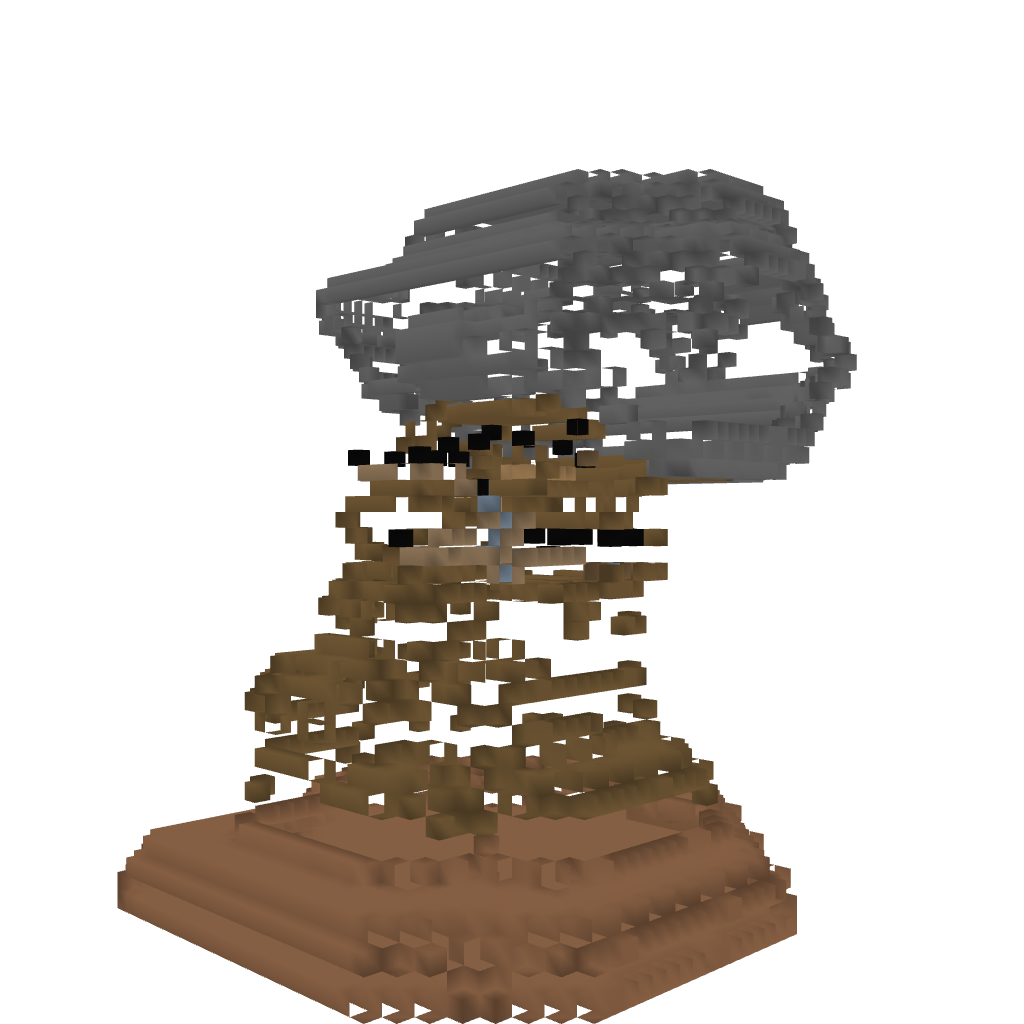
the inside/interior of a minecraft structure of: Treehouse